The image is a wavelet scalogram (time versus scale/frequency) of a rolling-element bearing's vibration signal. Based on the visible evidence, which condition applies: normal, inner_race, outer_race, ball?
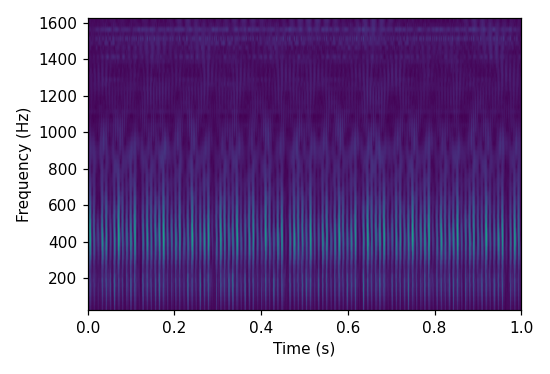
Answer: outer_race